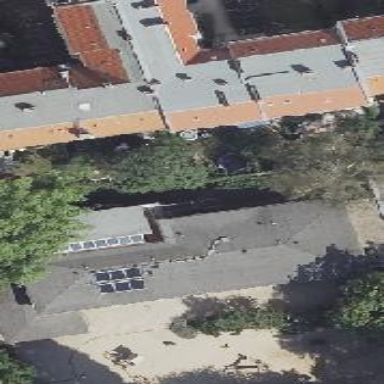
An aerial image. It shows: Kindergarten building.